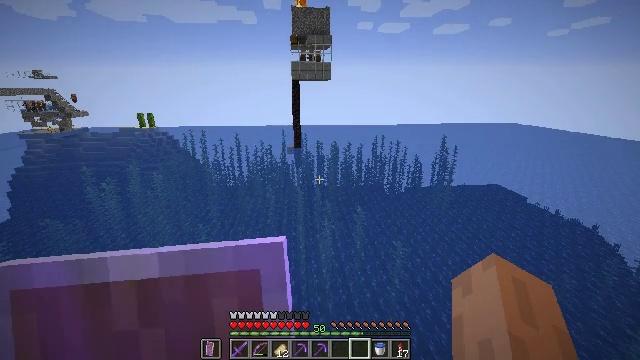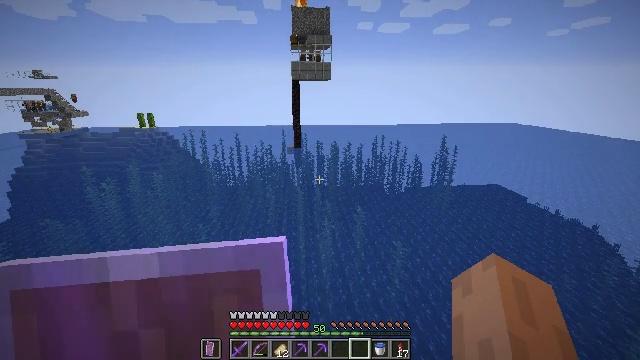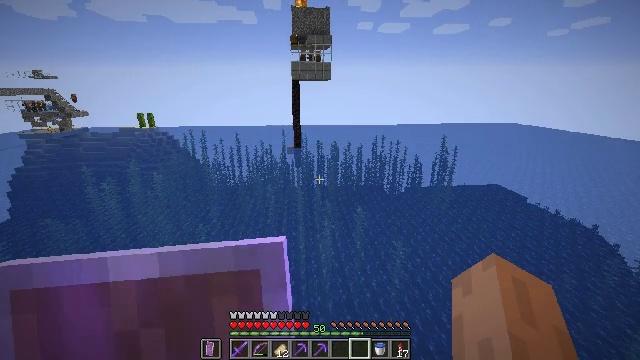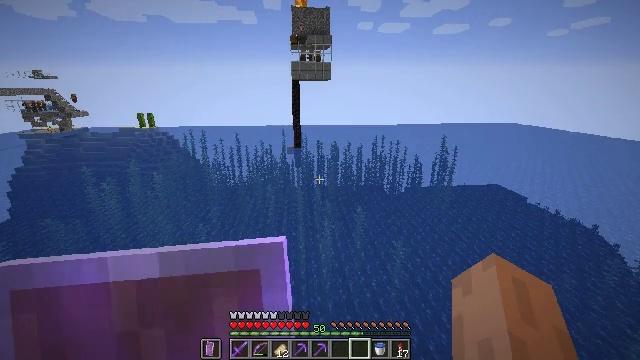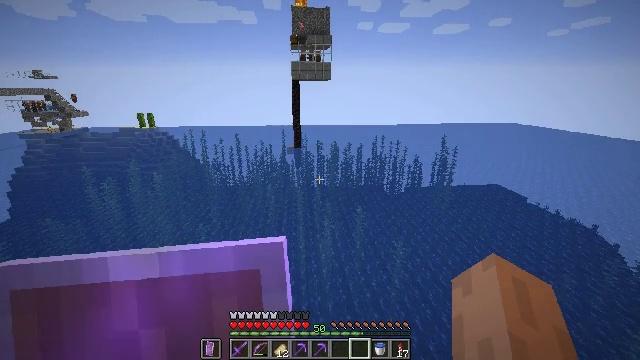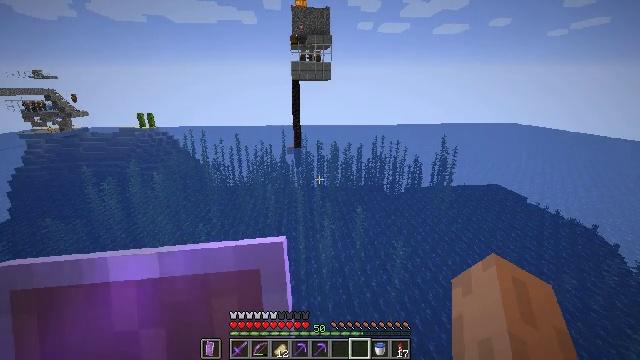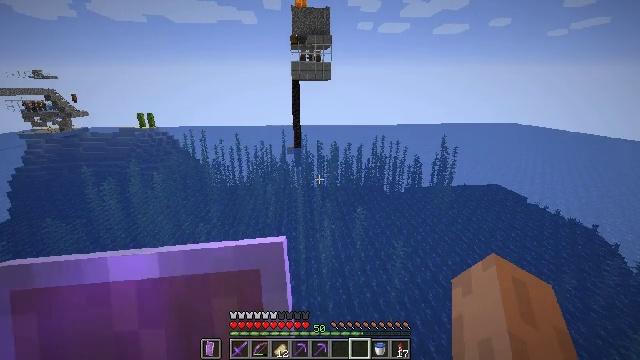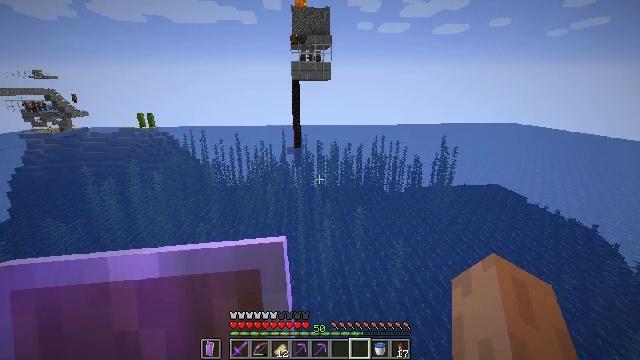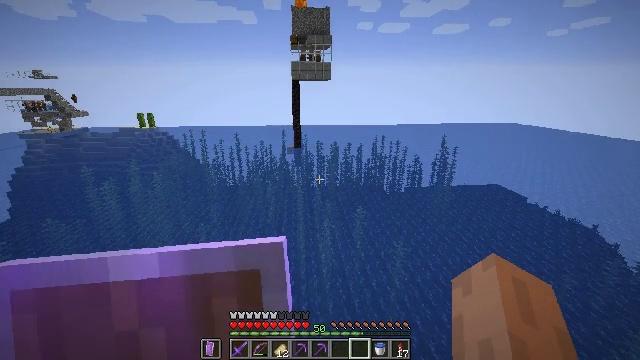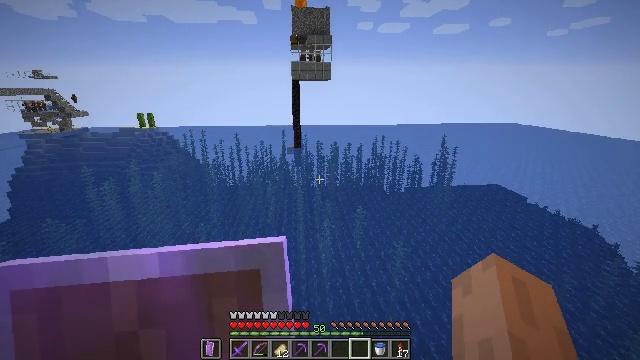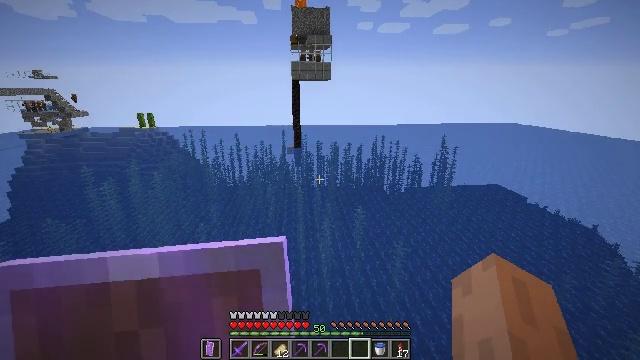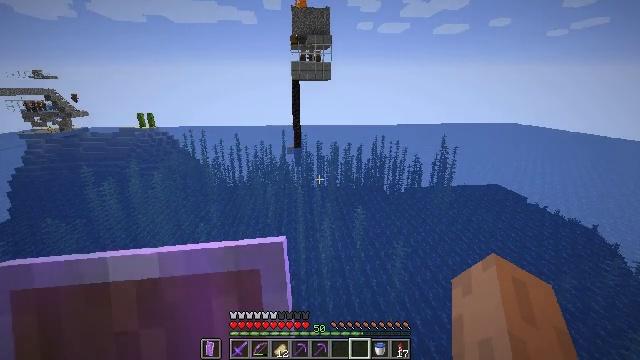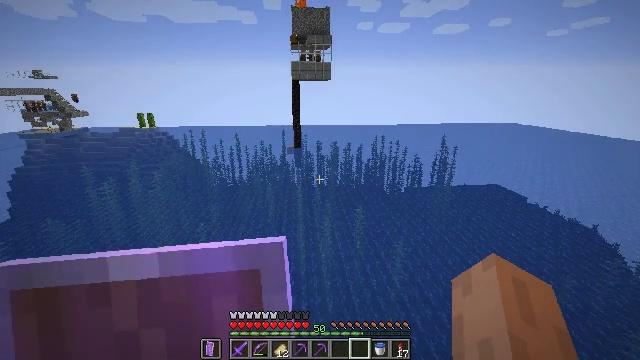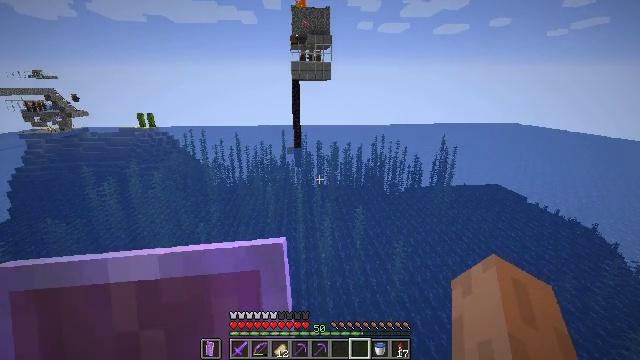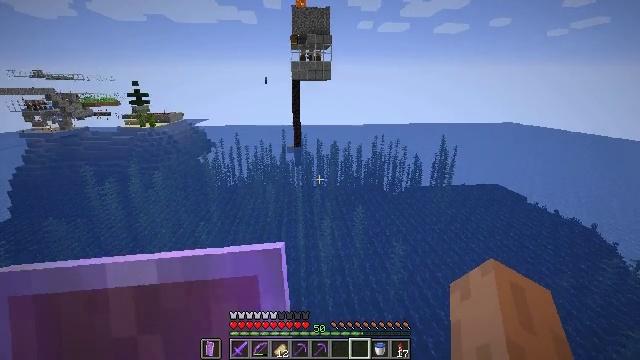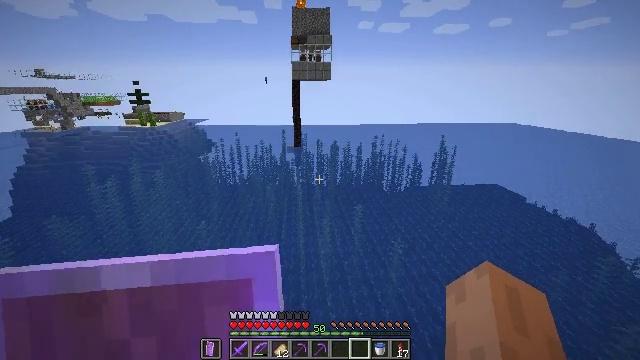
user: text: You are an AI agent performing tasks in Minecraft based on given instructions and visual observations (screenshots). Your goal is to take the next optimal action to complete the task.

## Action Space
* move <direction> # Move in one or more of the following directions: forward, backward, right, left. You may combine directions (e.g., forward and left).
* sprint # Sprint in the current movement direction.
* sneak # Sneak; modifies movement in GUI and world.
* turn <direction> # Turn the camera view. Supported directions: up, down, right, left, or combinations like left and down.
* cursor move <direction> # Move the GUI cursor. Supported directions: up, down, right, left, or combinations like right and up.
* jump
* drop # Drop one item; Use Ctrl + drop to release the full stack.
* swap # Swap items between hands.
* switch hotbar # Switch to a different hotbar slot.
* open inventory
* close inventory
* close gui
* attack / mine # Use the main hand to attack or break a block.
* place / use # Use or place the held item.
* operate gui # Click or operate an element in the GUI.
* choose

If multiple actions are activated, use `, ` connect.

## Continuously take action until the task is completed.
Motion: motion action
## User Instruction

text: Collect the shulker box to move it.
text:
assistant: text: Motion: no_op
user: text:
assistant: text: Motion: no_op
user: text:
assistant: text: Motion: no_op
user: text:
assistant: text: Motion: no_op
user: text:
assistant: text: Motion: no_op
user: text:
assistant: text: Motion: no_op
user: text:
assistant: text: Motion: no_op
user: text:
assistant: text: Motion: no_op
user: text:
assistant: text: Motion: no_op
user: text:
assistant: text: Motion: no_op
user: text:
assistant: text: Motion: no_op
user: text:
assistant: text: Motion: no_op
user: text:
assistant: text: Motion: move back
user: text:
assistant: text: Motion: move back
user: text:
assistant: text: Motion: move back
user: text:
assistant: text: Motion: move back
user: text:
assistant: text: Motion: move back
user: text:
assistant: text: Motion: move back
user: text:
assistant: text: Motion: no_op
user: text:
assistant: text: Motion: no_op
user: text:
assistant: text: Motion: no_op
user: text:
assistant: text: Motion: no_op
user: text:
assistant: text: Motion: no_op
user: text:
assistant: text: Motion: no_op
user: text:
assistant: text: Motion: no_op
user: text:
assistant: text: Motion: no_op
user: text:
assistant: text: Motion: no_op
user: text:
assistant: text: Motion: no_op
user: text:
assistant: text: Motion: no_op
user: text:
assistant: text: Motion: open inventory